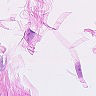
Metastatic tissue present: no